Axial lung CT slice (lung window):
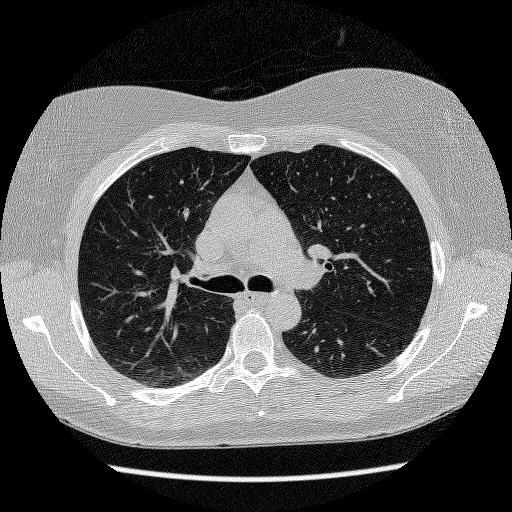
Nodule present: no